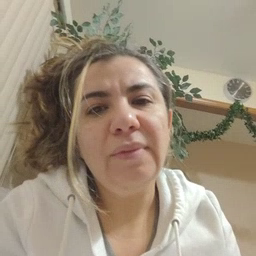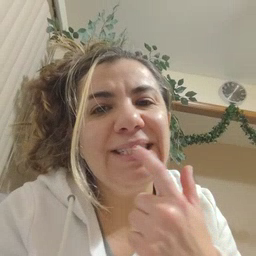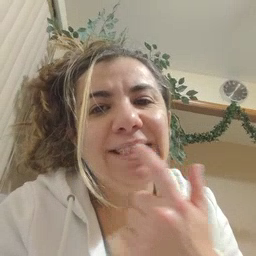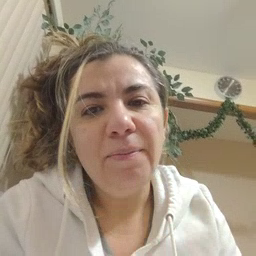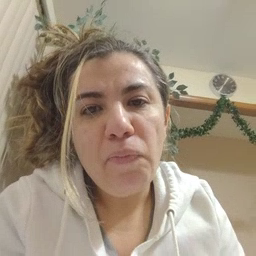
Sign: tooth